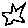
Label: star